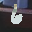
Label: 6